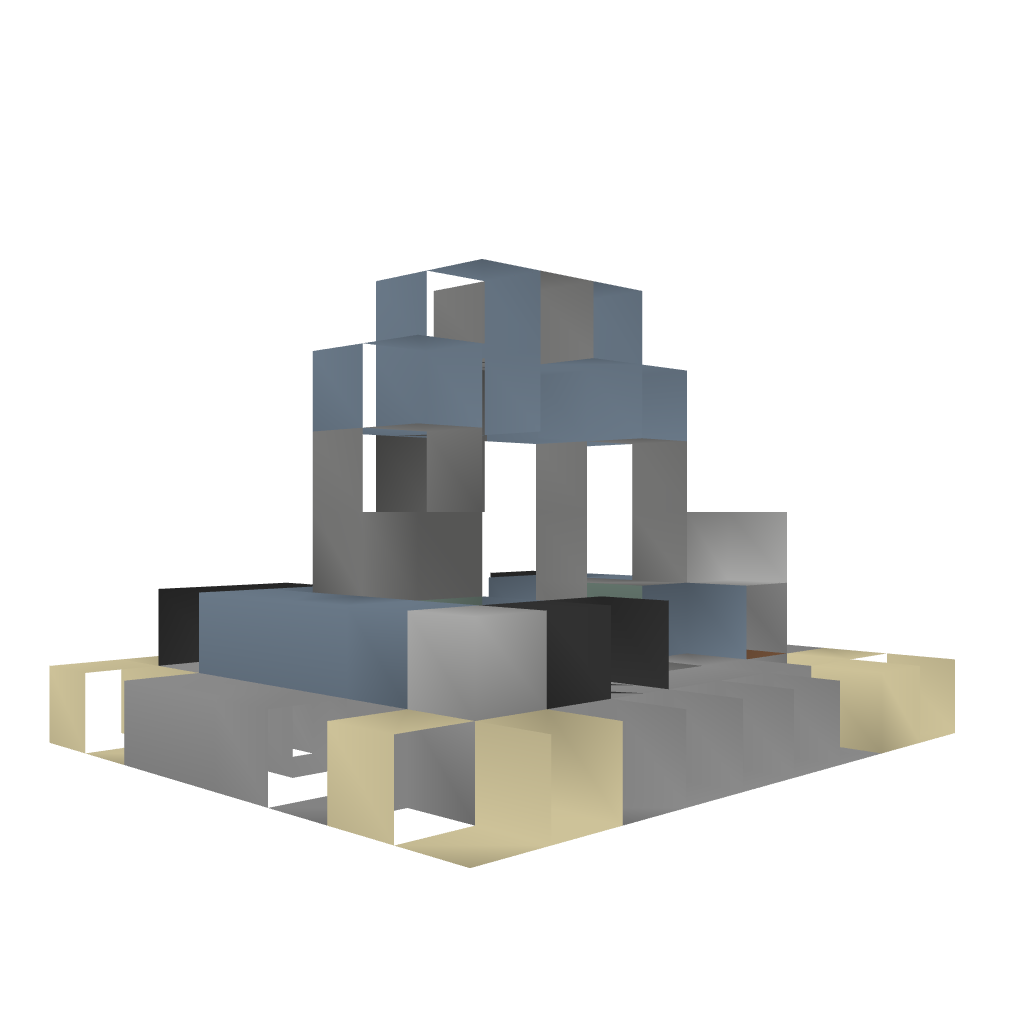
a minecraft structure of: Small Medieval Arc